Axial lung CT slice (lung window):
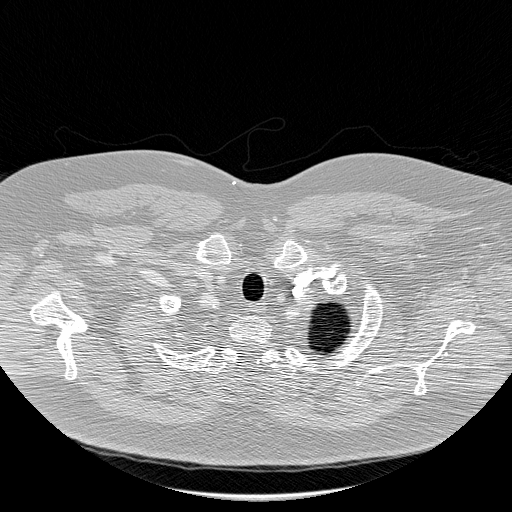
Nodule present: no